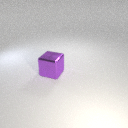
large purple metal cube